Question:
Hello everyone.
The question which I have mentioned earlier is related to this. The letter which is shown in image was written by using unicodes.
paa
now I want to highlight the white part of that image. I have tried this by replacing the required part by using
aa but it is not suitable as it is having the dotted lines. And I even tried this by using the png image of that letter for which it is harder for me to change the colour of the image for highlighting. Please suggest me some methods.
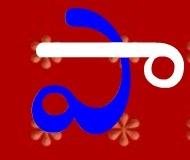
Answer: you can do it with a font, create a custom font from <URL>. For that you will need SVG file of both the symbol 'paa' and 'aa' and create a font. that way you will be able to change all propeties of font using CSS.
Here is a tutorial on <URL>